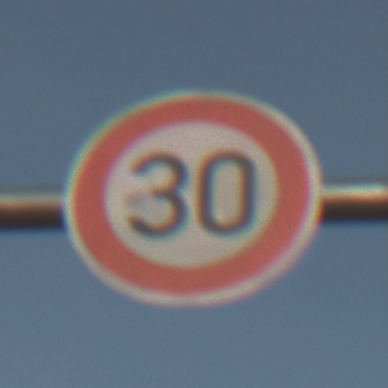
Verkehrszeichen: Geschwindigkeit30
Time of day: SunriseSunset
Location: Outdoor (Nature)
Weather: PartlyCloudy
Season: NotSpecified
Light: Natural